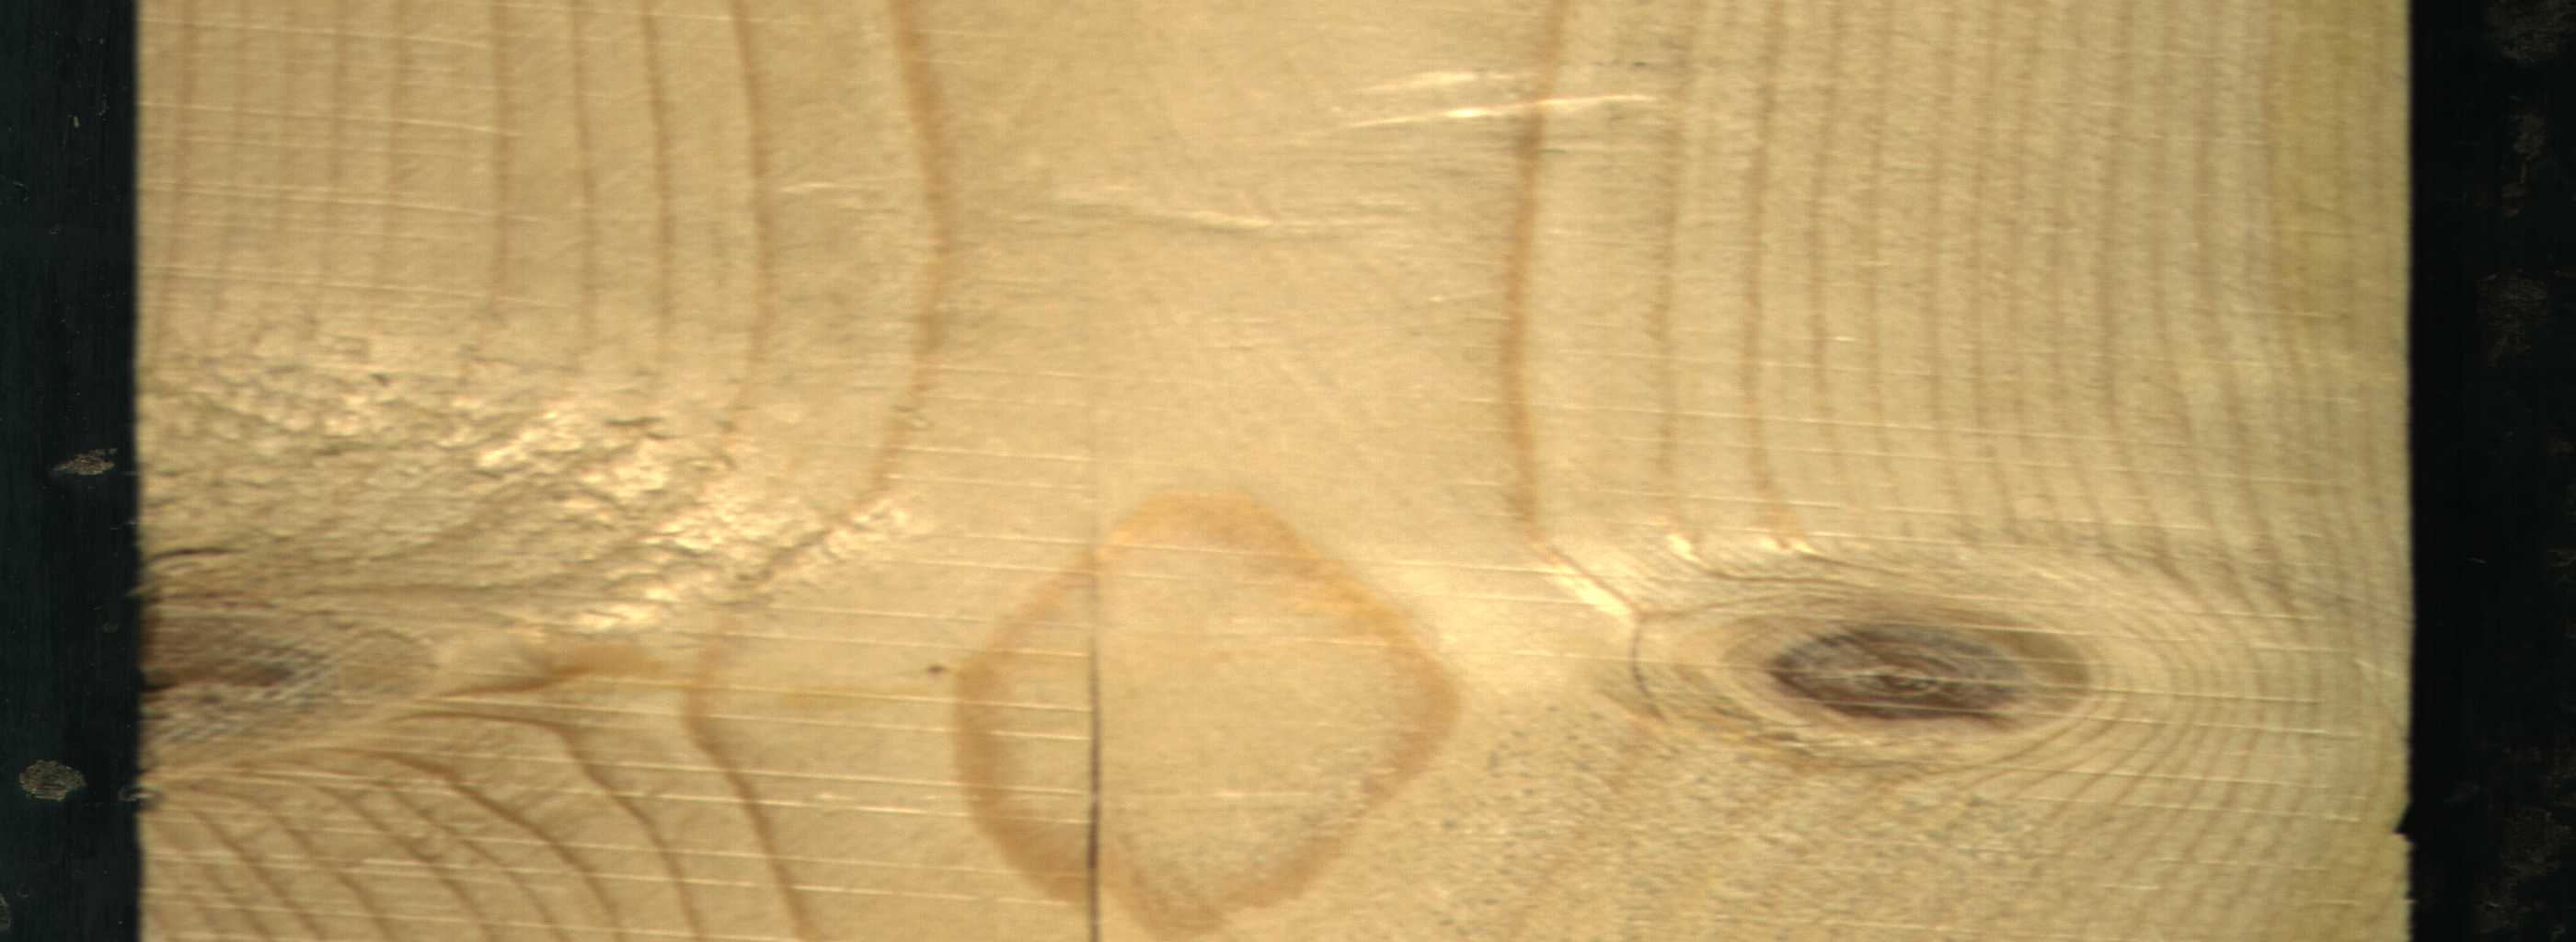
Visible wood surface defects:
Crack
Live_Knot
Live_Knot